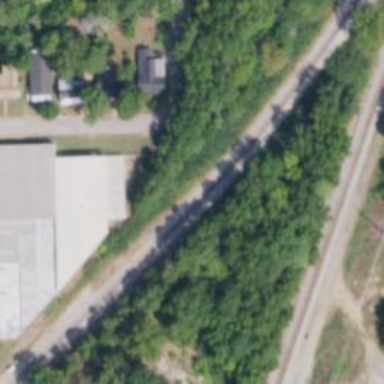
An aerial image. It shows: Abandoned railway.